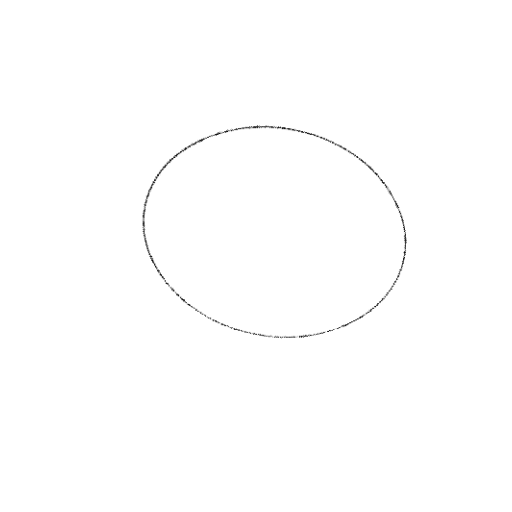
Crossing number: 0